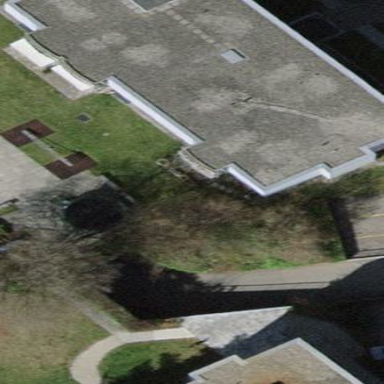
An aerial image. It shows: Apartment building with flat roof.